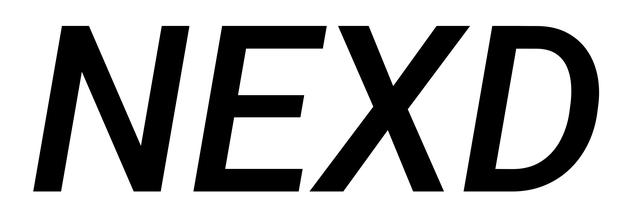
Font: Roboto-Italic_Medium_Italic